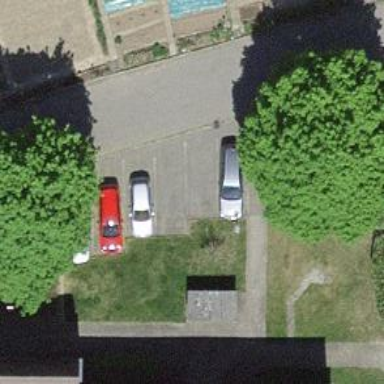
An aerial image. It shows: Parking area.